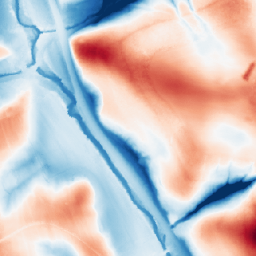
Category: edge_preserving
Decomposition family: guided
Decomposition parameters: radius: 32
eps: 0.01
Upsampling method: area
Upsampling parameters: scale: 4
Upsampling scale: 4